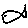
Label: fish